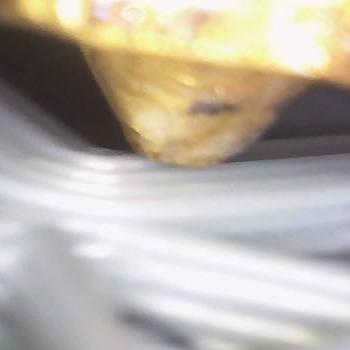
Flow rate: 69%